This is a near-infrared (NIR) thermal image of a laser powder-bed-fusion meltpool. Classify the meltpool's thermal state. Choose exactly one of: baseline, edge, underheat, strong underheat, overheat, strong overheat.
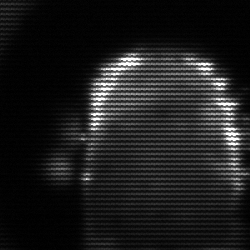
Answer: baseline